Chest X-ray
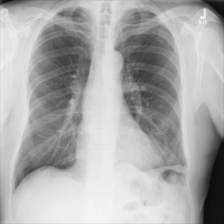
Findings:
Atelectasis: negative
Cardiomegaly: negative
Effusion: negative
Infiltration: negative
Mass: negative
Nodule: negative
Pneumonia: negative
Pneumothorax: negative
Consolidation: negative
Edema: negative
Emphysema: negative
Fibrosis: negative
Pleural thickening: negative
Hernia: negative